Question: I use the code below to display images in posts. It basically works, but changes made via "Add Image" are no longer saved since WP 6.0 or 6.1.
The manual variant via the "post_banner_image" field below by entering the image ID still works.
here a front-end screenshot

'''
<?php
// Add Meta Box to post
add_action( 'add_meta_boxes', 'multi_media_uploader_meta_box' );
function multi_media_uploader_meta_box() {
add_meta_box( 'my-post-box', 'Media Field', 'multi_media_uploader_meta_box_func', 'post', 'normal', 'high' );
}
function multi_media_uploader_meta_box_func($post) {
$banner_img = get_post_meta($post->ID,'post_banner_img', true);
?>
<style type="text/css">
.multi-upload-medias ul li .delete-img { position: absolute; right: 3px; top: 2px; background: aliceblue; border-radius: 50%; cursor: pointer; font-size: 14px; line-height: 20px; color: red; }
.multi-upload-medias ul li { width: 120px; display: inline-block; vertical-align: middle; margin: 5px; position: relative; }
.multi-upload-medias ul li img { width: 100%; }
</style>
<table cellspacing="10" cellpadding="10">
<tr>
<td>Banner Image</td>
<td>
<?php echo multi_media_uploader_field( 'post_banner_img', $banner_img ); ?>
</td>
</tr>
</table>
<script type="text/javascript">
jQuery(function($) {
$('body').on('click', '.wc_multi_upload_image_button', function(e) {
e.preventDefault();
var button = $(this),
custom_uploader = wp.media({
title: 'Insert image',
button: { text: 'Use this image' },
multiple: true
}).on('select', function() {
var attech_ids = '';
attachments
var attachments = custom_uploader.state().get('selection'),
attachment_ids = new Array(),
i = 0;
attachments.each(function(attachment) {
attachment_ids[i] = attachment['id'];
attech_ids += ',' + attachment['id'];
if (attachment.attributes.type == 'image') {
$(button).siblings('ul').append('<li data-attechment-id="' + attachment['id'] + '"><a href="' + attachment.attributes.url + '" target="_blank"><img class="true_pre_image" src="' + attachment.attributes.url + '" /></a><i class=" dashicons dashicons-no delete-img"></i></li>');
} else {
$(button).siblings('ul').append('<li data-attechment-id="' + attachment['id'] + '"><a href="' + attachment.attributes.url + '" target="_blank"><img class="true_pre_image" src="' + attachment.attributes.icon + '" /></a><i class=" dashicons dashicons-no delete-img"></i></li>');
}
i++;
});
var ids = $(button).siblings('.attechments-ids').attr('value');
if (ids) {
var ids = ids + attech_ids;
$(button).siblings('.attechments-ids').attr('value', ids);
} else {
$(button).siblings('.attechments-ids').attr('value', attachment_ids);
}
$(button).siblings('.wc_multi_remove_image_button').show();
})
.open();
});
$('body').on('click', '.wc_multi_remove_image_button', function() {
$(this).hide().prev().val('').prev().addClass('button').html('Add Media');
$(this).parent().find('ul').empty();
return false;
});
});
jQuery(document).ready(function() {
jQuery(document).on('click', '.multi-upload-medias ul li i.delete-img', function() {
var ids = [];
var this_c = jQuery(this);
jQuery(this).parent().remove();
jQuery('.multi-upload-medias ul li').each(function() {
ids.push(jQuery(this).attr('data-attechment-id'));
});
jQuery('.multi-upload-medias').find('input[type="hidden"]').attr('value', ids);
});
})
</script>
<?php
}
function multi_media_uploader_field($name, $value = '') {
$image = '">Add Media';
$image_str = '';
$image_size = 'full';
$display = 'none';
$value = explode(',', $value);
if (!empty($value)) {
foreach ($value as $values) {
if ($image_attributes = wp_get_attachment_image_src($values, $image_size)) {
$image_str .= '<li data-attechment-id=' . $values . '><a href="' . $image_attributes[0] . '" target="_blank"><img src="' . $image_attributes[0] . '" /></a><i class="dashicons dashicons-no delete-img"></i></li>';
}
}
}
if($image_str){
$display = 'inline-block';
}
return '<div class="multi-upload-medias"><ul>' . $image_str . '</ul><a href="#" class="wc_multi_upload_image_button button' . $image . '</a><input type="hidden" class="attechments-ids ' . $name . '" name="' . $name . '" id="' . $name . '" value="' . esc_attr(implode(',', $value)) . '" /><a href="#" class="wc_multi_remove_image_button button" style="display:inline-block;display:' . $display . '">Remove media</a></div>';
}
// Save Meta Box values.
add_action( 'save_post', 'wc_meta_box_save' );
function wc_meta_box_save( $post_id ) {
if( defined( 'DOING_AUTOSAVE' ) && DOING_AUTOSAVE ) {
return;
}
if( !current_user_can( 'edit_post' ) ){
return;
}
if( isset( $_POST['post_banner_img'] ) ){
update_post_meta( $post_id, 'post_banner_img', $_POST['post_banner_img'] );
}
}
?>
'''
Can someone help me to get the other part working again?
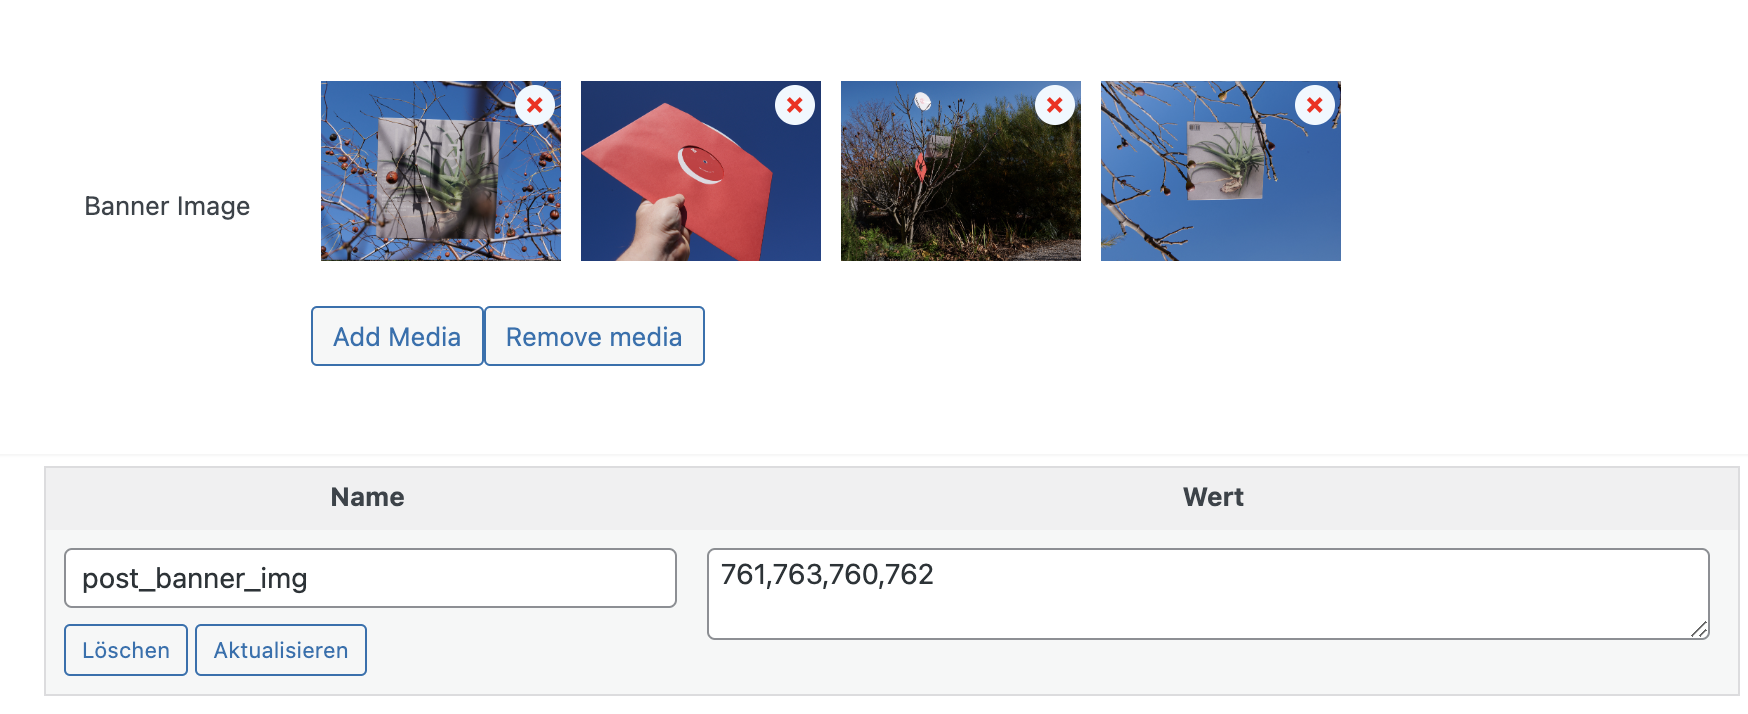
Answer: 'current_user_can('edit_post')' is no longer valid in WordPress 6.1. <URL>
You must now use one of these formats:
'''
current_user_can( 'edit_posts' );
current_user_can( 'edit_post', $post->ID );
current_user_can( 'edit_post_meta', $post->ID, $meta_key );
'''